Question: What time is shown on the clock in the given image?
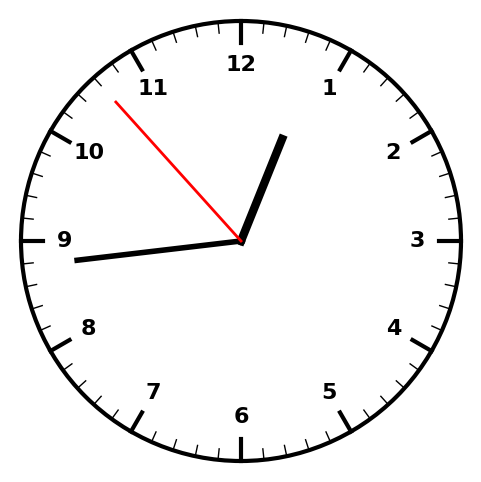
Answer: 12:43:53